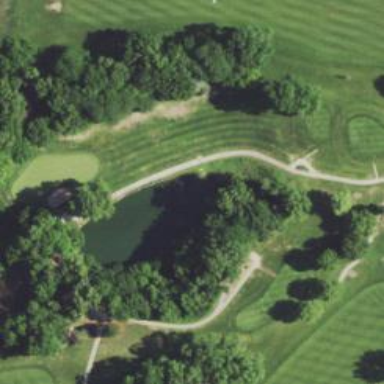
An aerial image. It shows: Scenic view of water hazard on golf course. The natural water feature adds beauty to the landscape.